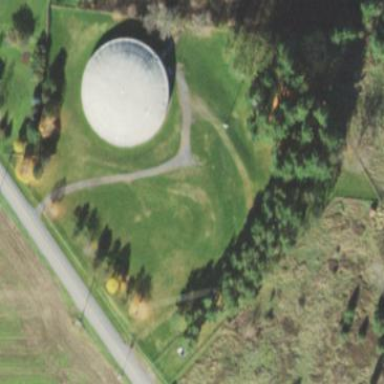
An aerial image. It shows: Water storage area.